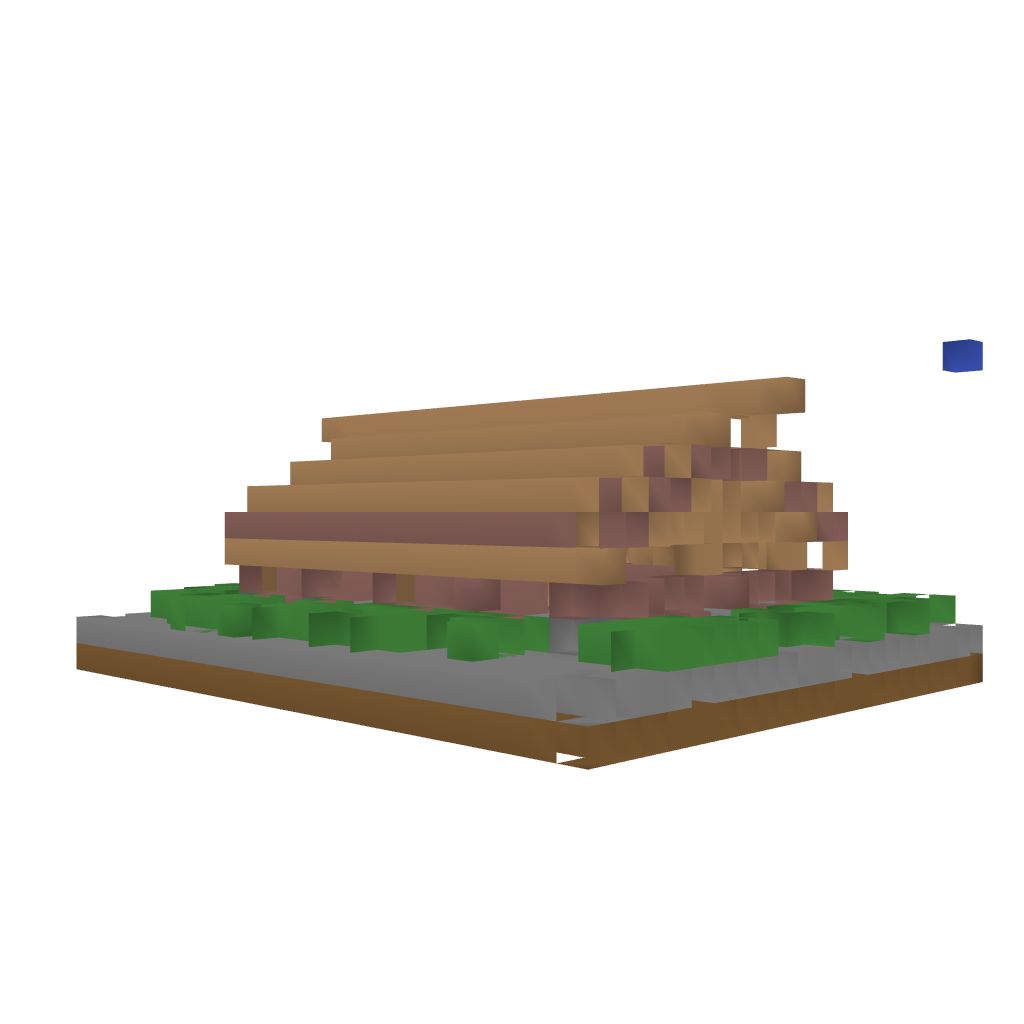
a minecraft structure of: Small Medieval Barn bad low quality